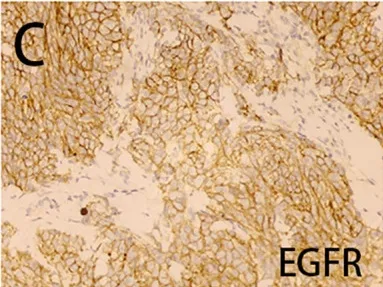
Right paraventricular mass biopsy (200x). The immunohistochemical analysis (C-H) showed EGFR (+), CK (+), P63 (+), Ki67 (40%+), PD-L1 (CPS 80%+), and PD-L1.
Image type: pathology (immunostaining)